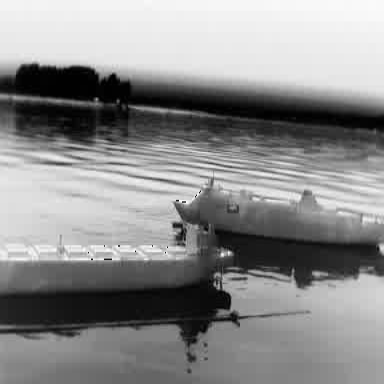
There are two objects shown in the infrared image, including a liner, and a container_ship.